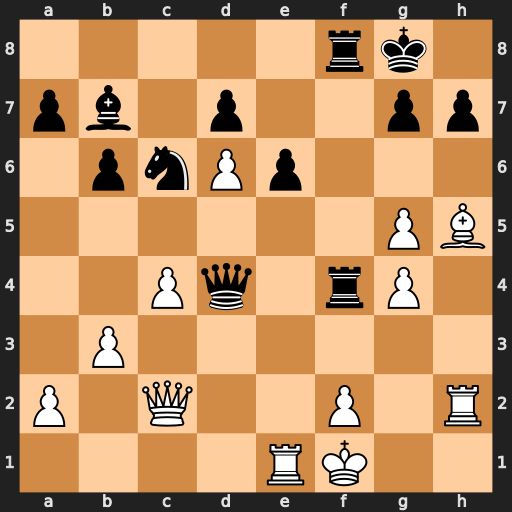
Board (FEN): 5rk1/pb1p2pp/1pnPp3/6PB/2Pq1rP1/1P6/P1Q2P1R/4RK2
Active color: w
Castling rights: -
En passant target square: -
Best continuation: Qxh7+ Kxh7 Bf7#